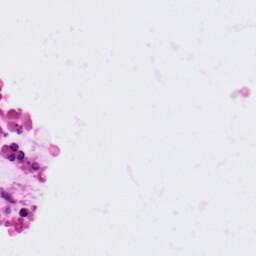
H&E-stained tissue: Colon